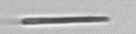
Label: fiber